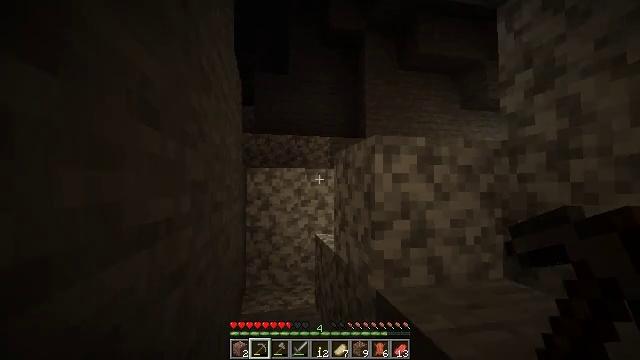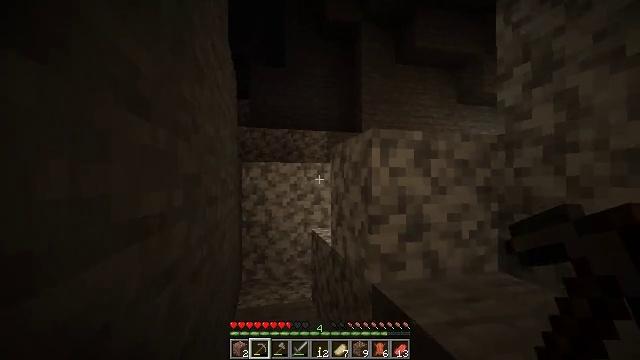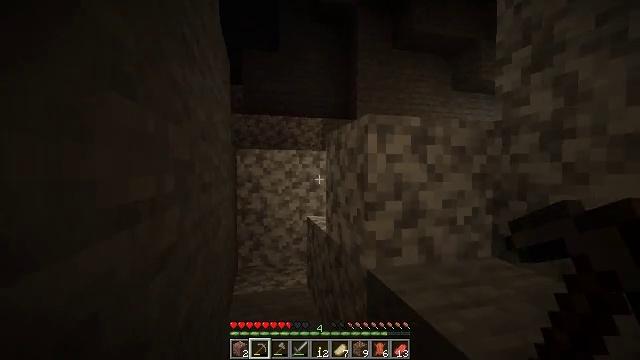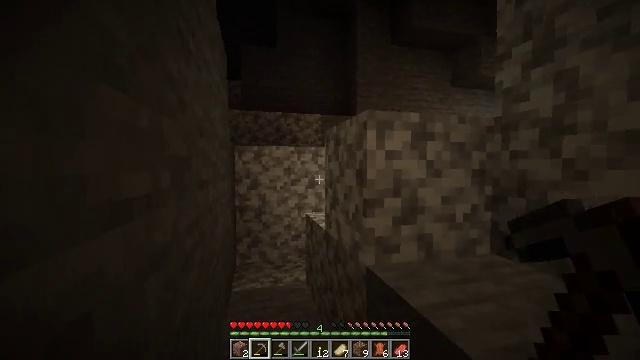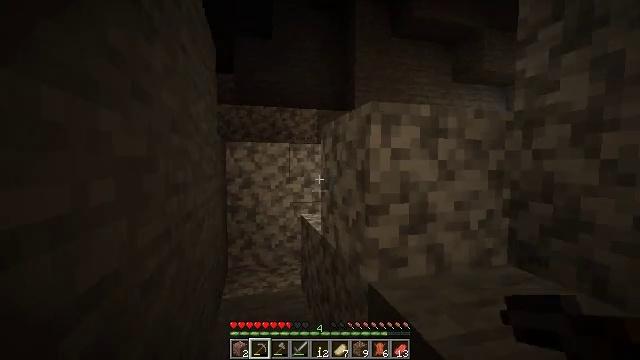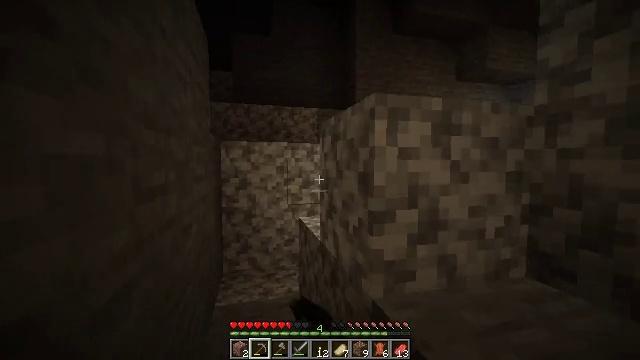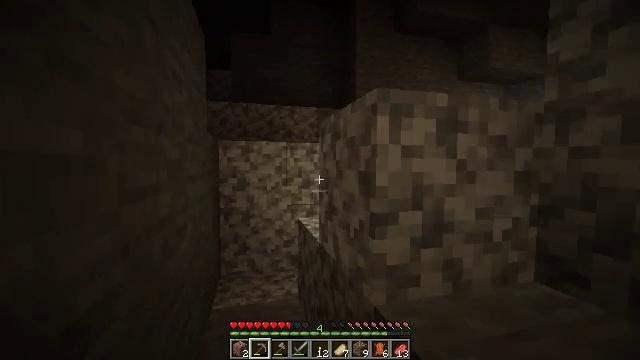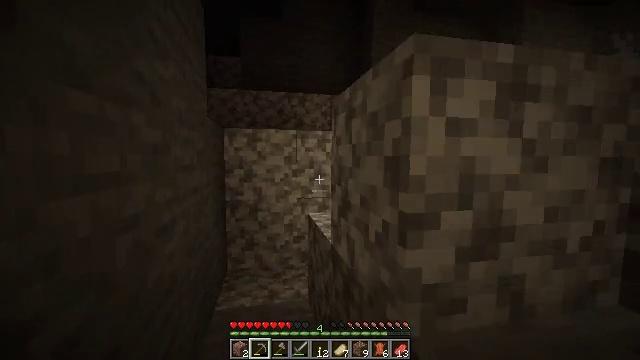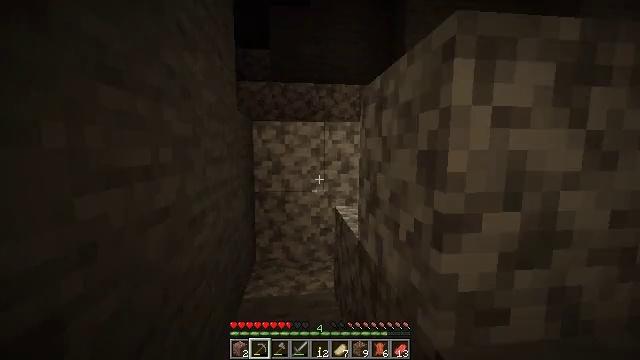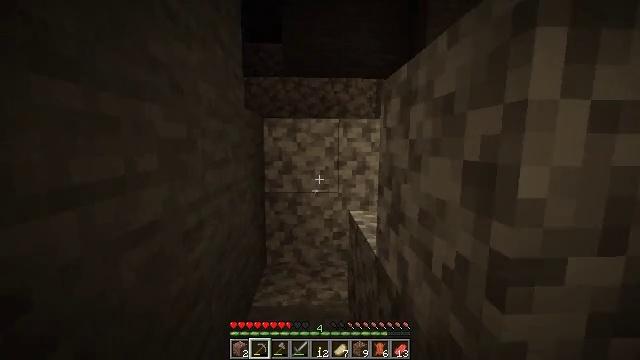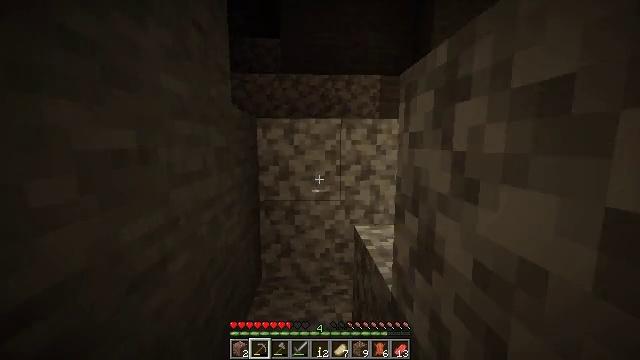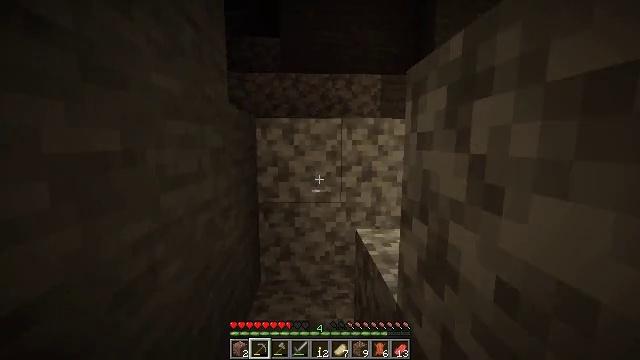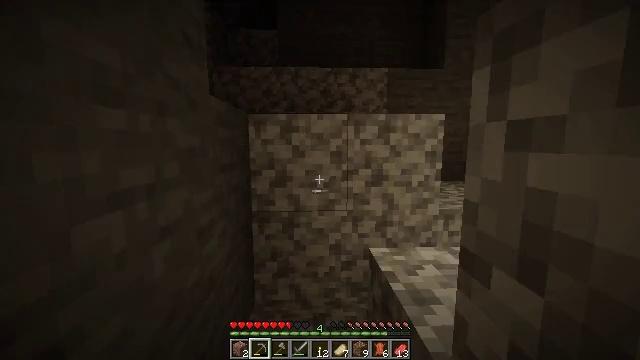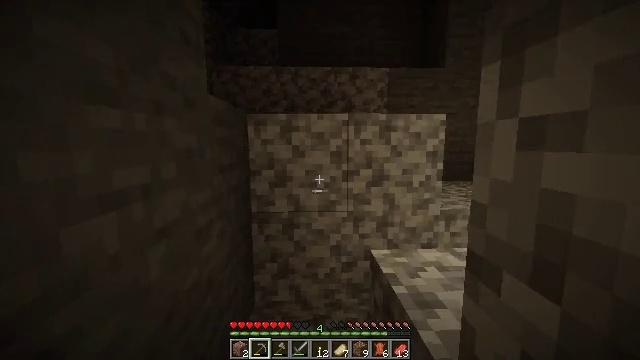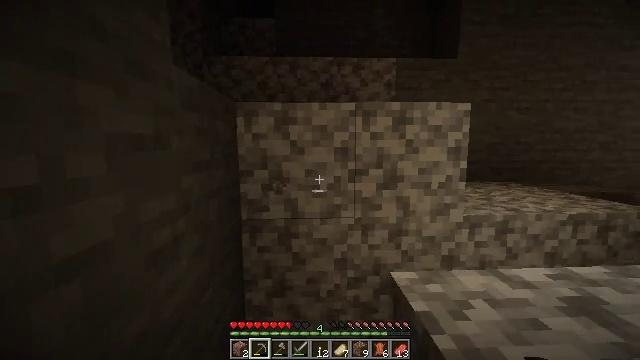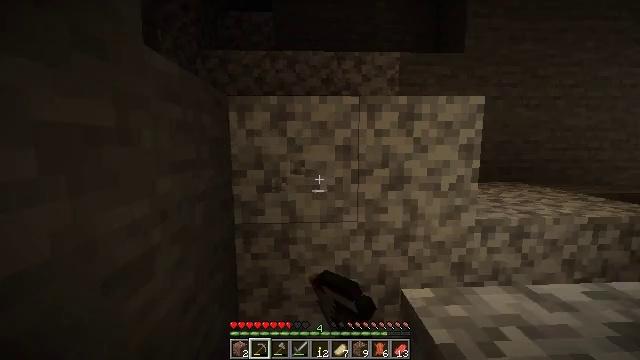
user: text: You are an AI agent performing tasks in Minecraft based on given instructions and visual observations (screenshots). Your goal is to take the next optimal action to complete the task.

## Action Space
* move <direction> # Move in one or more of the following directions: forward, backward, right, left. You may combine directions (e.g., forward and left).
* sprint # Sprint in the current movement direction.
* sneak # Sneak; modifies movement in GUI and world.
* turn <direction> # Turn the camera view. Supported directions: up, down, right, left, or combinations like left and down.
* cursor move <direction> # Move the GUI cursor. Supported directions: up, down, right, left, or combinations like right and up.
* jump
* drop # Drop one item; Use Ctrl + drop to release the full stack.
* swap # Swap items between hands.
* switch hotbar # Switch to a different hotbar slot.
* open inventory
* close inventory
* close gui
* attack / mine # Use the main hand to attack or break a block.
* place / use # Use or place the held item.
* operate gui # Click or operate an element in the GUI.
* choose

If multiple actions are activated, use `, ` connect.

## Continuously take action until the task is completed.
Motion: motion action
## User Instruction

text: Digging the diorite for building material.
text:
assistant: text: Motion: turn down
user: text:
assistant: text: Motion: turn right and down
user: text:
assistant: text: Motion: move forward
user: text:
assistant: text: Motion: move forward, attack / mine
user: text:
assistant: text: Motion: move forward, attack / mine
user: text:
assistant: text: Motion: move forward, attack / mine
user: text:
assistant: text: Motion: move forward, turn left and down, attack / mine
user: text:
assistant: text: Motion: move forward, turn left and down, attack / mine
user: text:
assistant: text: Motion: move forward, turn left, attack / mine
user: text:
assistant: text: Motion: move forward, attack / mine
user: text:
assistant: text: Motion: move forward, attack / mine
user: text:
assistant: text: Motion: move forward, attack / mine
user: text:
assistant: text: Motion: move forward, attack / mine
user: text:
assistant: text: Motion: move forward, attack / mine
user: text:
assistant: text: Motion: move forward, attack / mine
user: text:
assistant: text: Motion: attack / mine
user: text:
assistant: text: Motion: attack / mine
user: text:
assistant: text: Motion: attack / mine
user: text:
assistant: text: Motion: attack / mine
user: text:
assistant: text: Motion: attack / mine
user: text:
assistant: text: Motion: attack / mine
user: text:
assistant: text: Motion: attack / mine
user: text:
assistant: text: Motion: attack / mine
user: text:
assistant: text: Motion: attack / mine
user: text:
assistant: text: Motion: attack / mine
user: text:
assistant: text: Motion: attack / mine
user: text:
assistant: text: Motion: attack / mine
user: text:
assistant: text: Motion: attack / mine
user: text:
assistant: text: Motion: attack / mine
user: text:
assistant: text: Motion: attack / mine